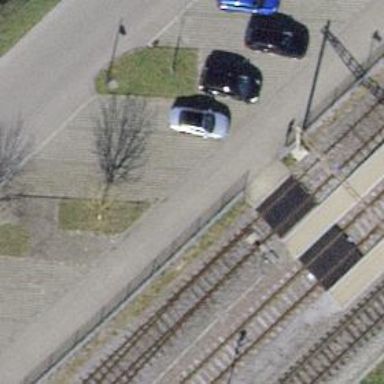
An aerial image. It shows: Railway switch.